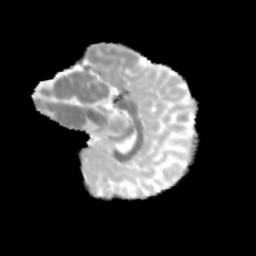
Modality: MD
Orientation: sagittal
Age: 10
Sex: male
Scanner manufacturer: siemens
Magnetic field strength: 3 T
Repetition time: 3.8 s
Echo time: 0.07 s